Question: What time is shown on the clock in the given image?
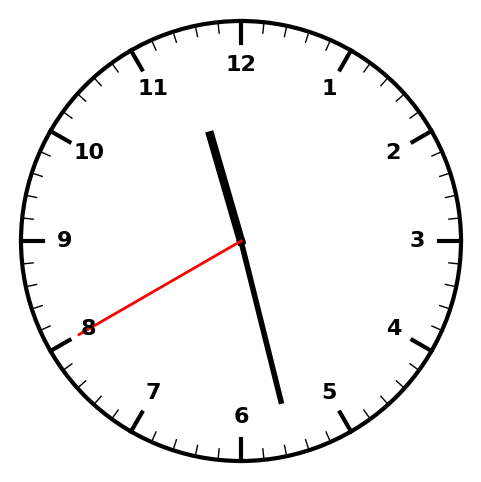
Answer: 11:27:40